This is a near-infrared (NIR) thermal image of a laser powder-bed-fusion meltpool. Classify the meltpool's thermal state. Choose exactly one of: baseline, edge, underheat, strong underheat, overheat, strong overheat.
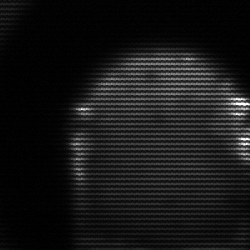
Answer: edge